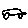
Label: car